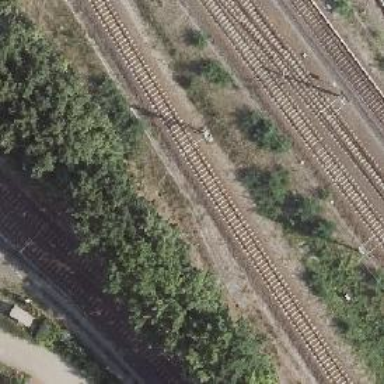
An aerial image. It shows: Catenary mast for power lines.